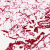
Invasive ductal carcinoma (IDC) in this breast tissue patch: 0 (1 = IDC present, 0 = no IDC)